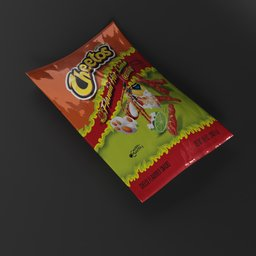
Label: nature